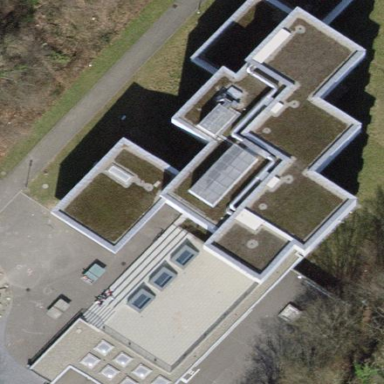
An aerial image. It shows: School building with school amenities.